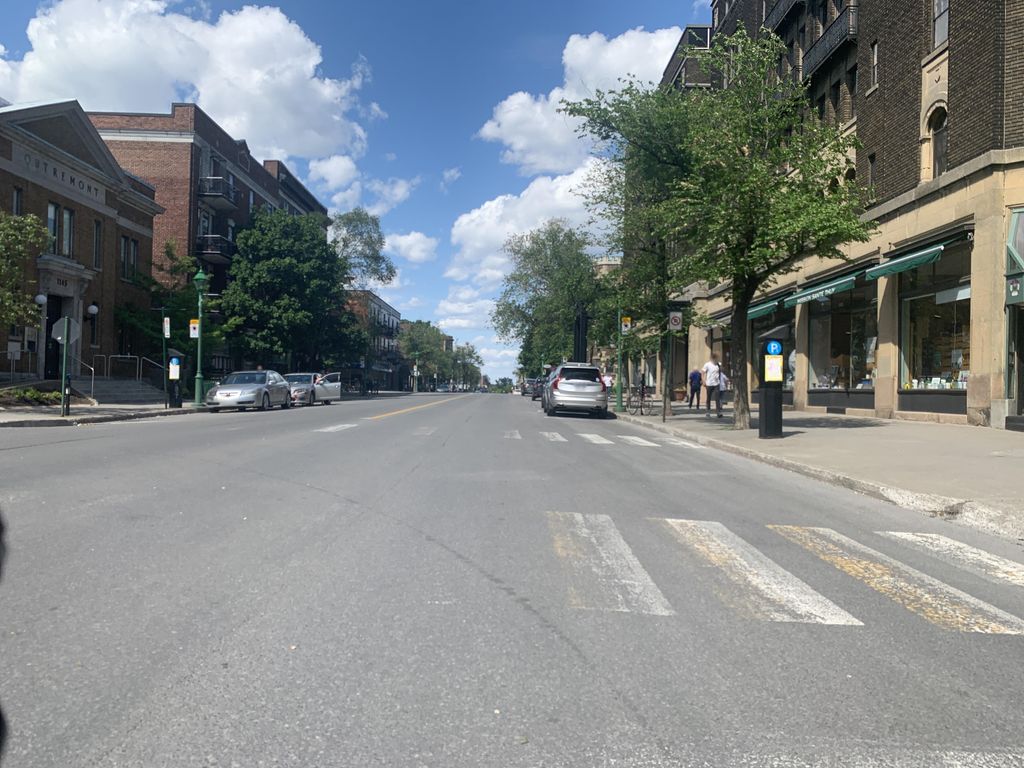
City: montreal